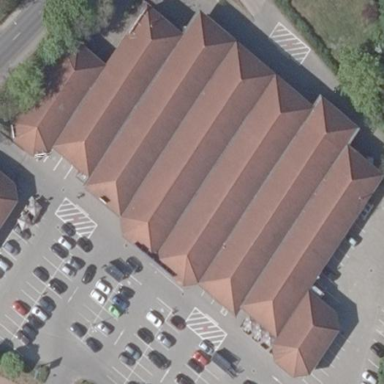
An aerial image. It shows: Retail building.